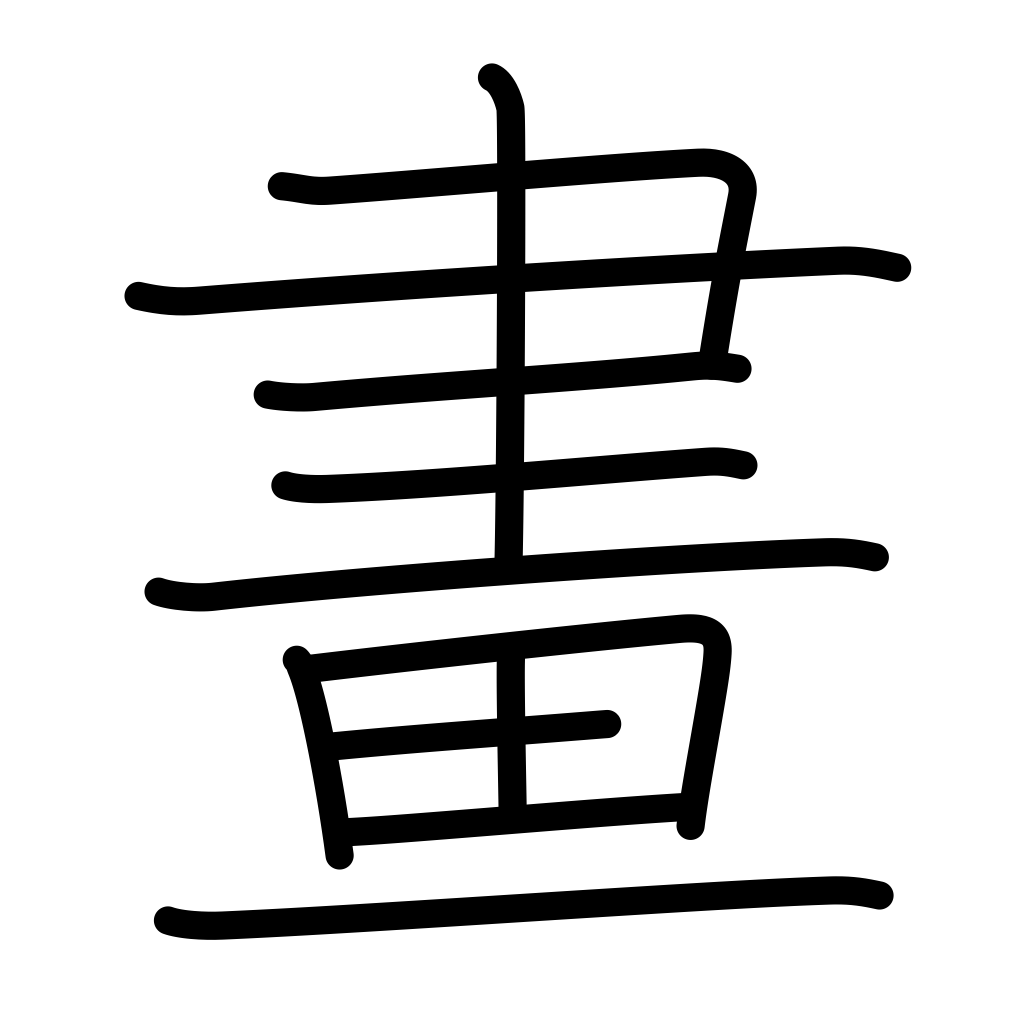
Meaning: picture, sketch, drawing, stroke, mark, divide